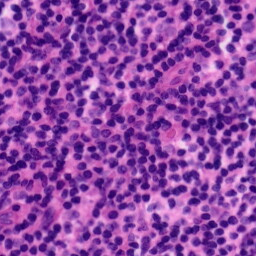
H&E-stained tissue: Tonsil